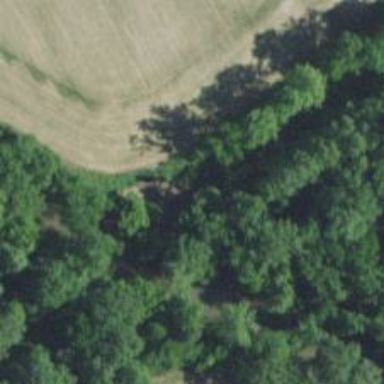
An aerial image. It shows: Abandoned railroad bridge.